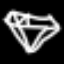
Label: diamond